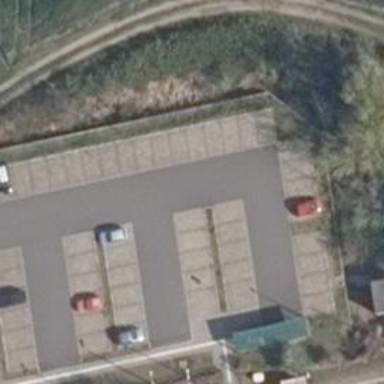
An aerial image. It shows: Asphalt parking aisle road.